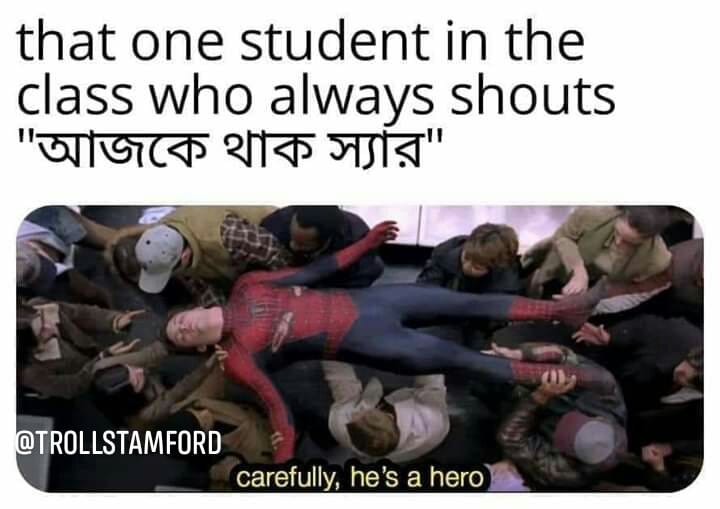
Caption: that one student in the class who always shouts   " আজকে থাক স্যার "      carefully , he's a hero
Label: non-hate